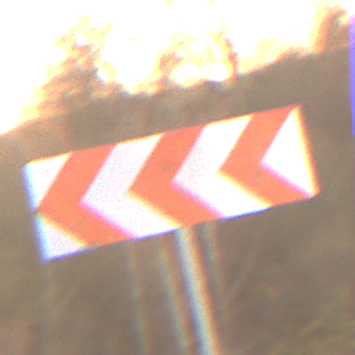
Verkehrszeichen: RichtungstafelnInKurvenGrossRechts
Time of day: SunriseSunset
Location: Outdoor (Nature)
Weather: PartlyCloudy
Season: NotSpecified
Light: Natural